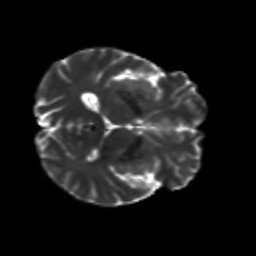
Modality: T2w
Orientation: axial
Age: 34
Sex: male
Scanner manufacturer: siemens
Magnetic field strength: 3 T
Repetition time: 8.6 s
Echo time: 0.095 s